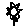
Label: flower